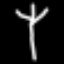
Label: fork